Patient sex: F
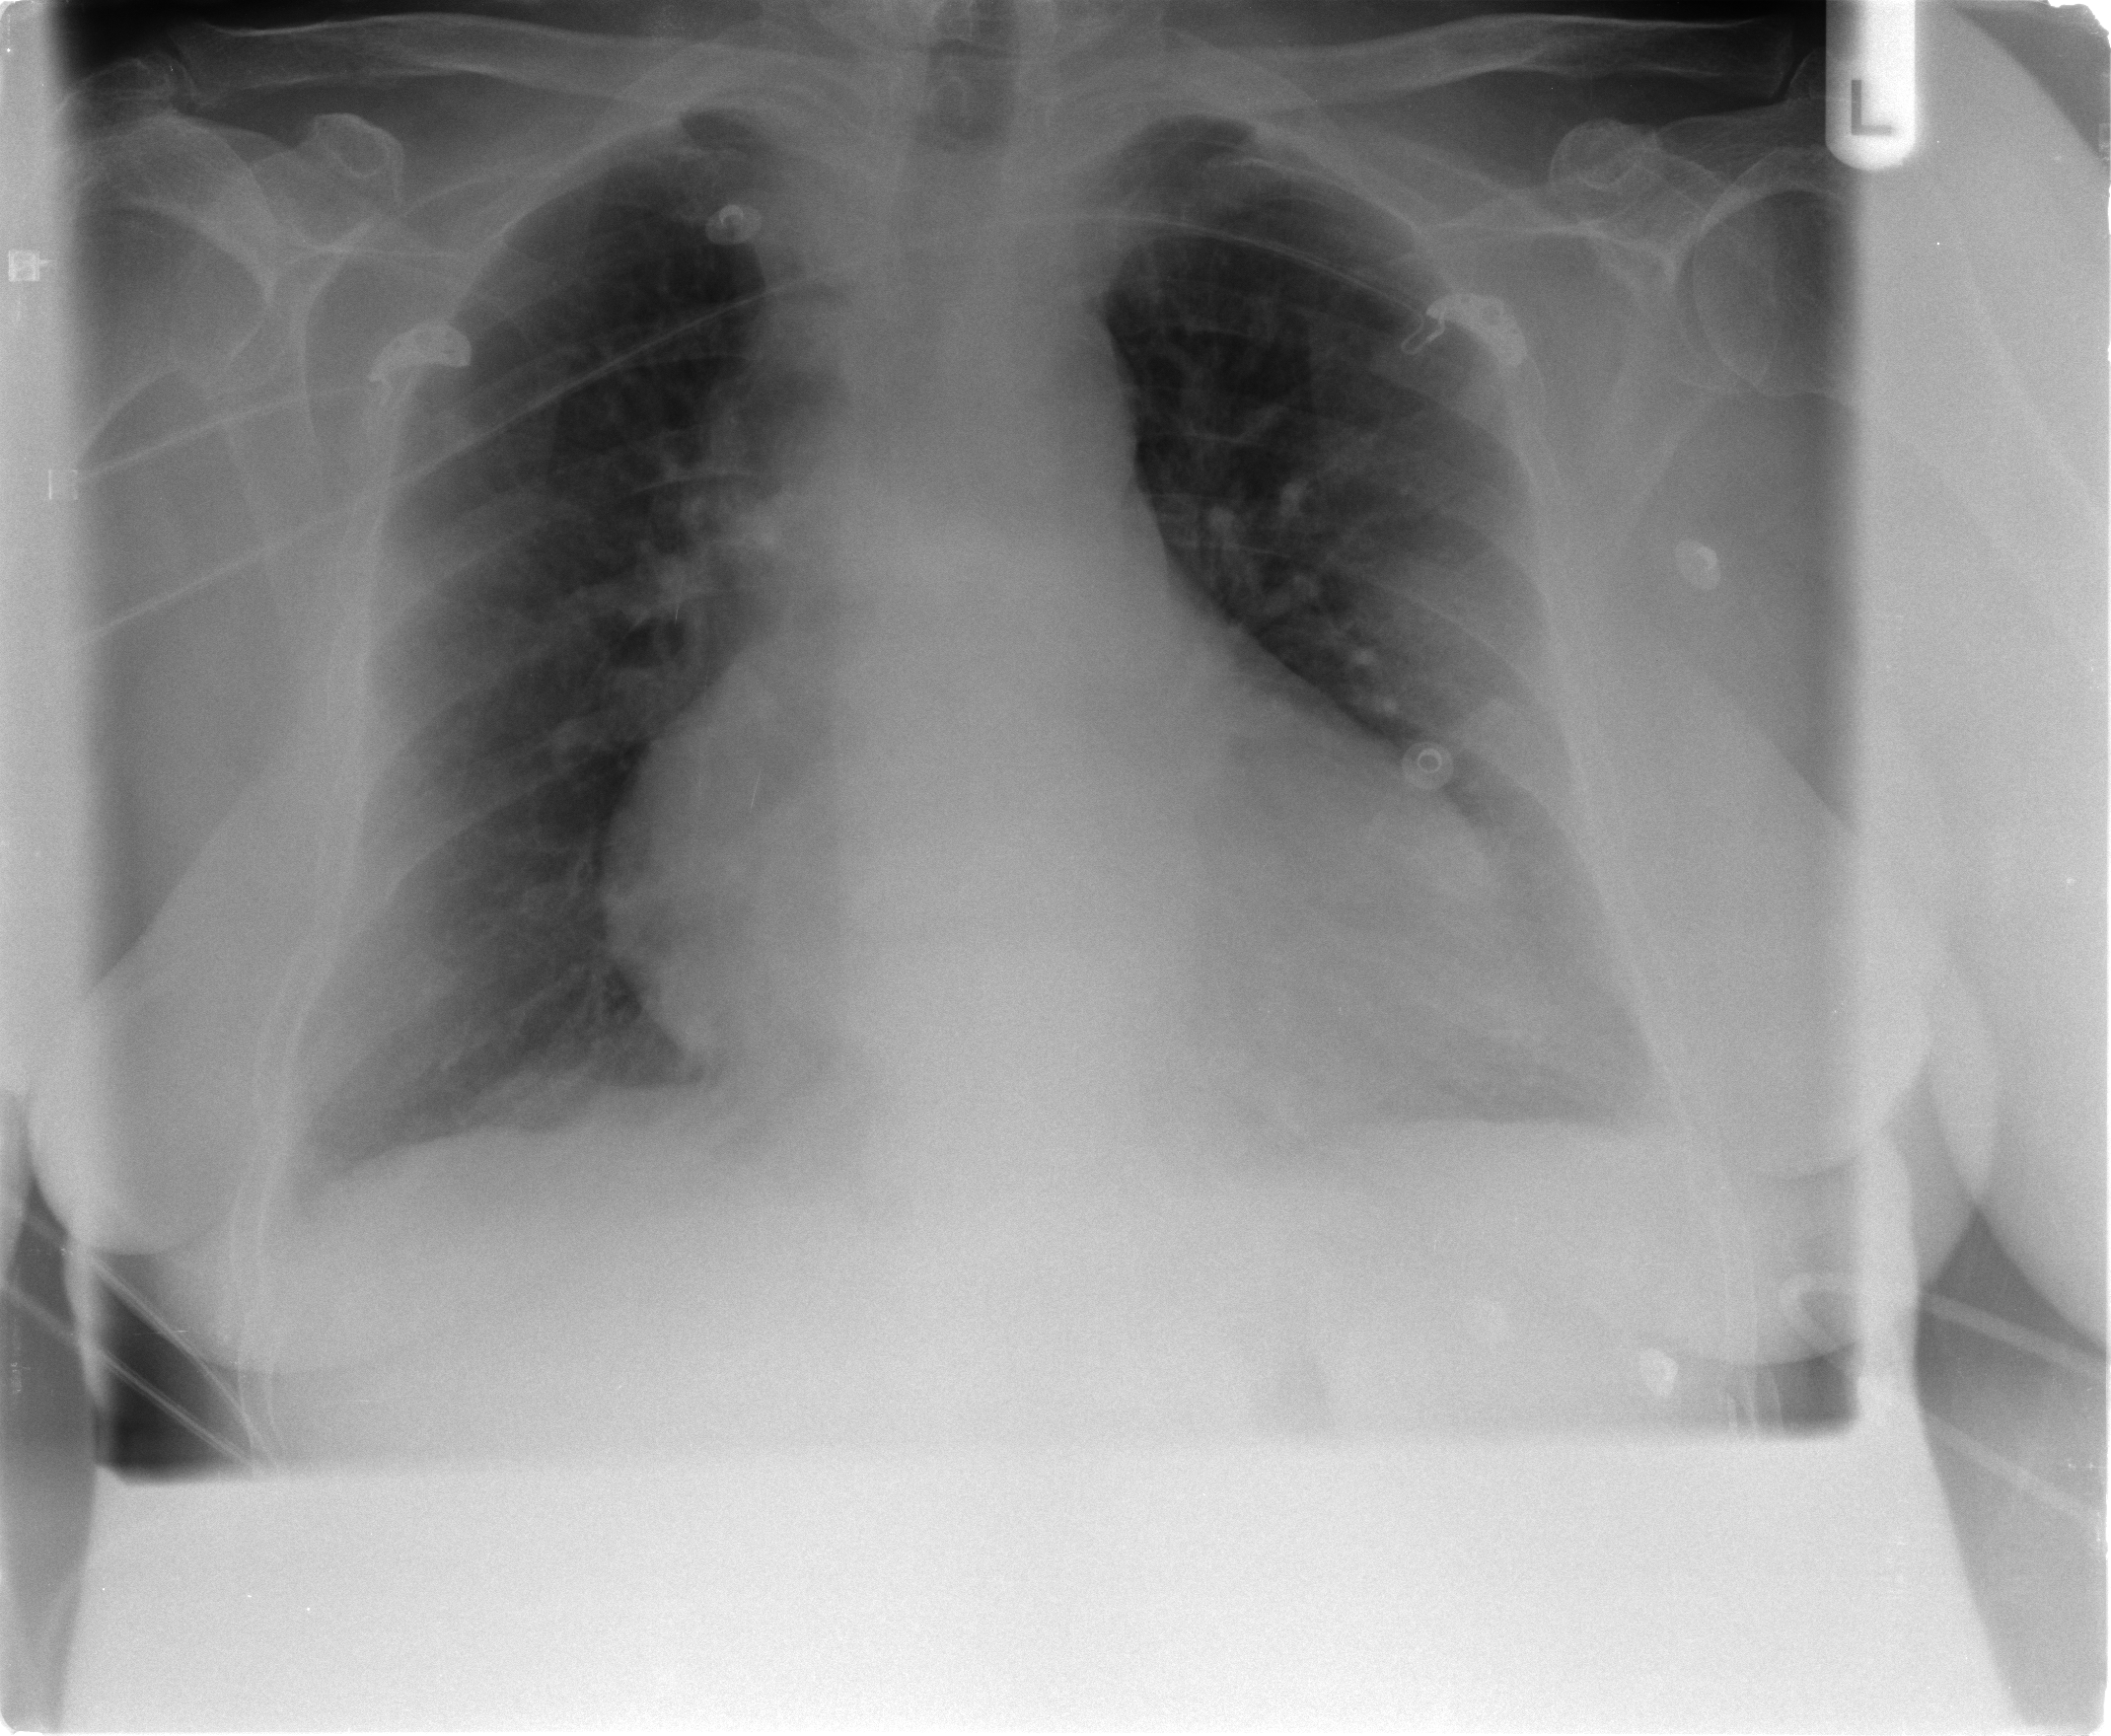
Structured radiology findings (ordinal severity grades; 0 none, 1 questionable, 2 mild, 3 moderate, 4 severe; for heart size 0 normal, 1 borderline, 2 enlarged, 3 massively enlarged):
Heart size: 2
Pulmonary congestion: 1
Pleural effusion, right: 2
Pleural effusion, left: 2
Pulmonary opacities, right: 0
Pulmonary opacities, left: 0
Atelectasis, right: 1
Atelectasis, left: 1